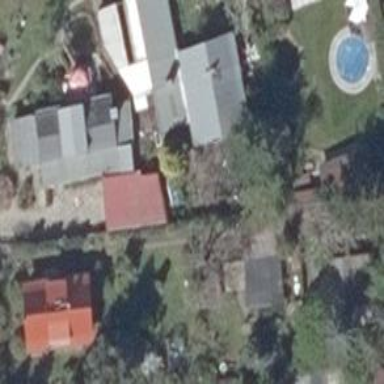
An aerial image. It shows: Simple house.